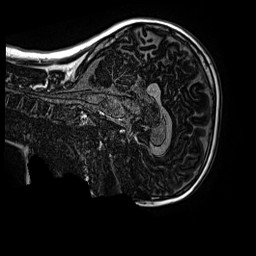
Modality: MP2RAGE
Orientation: sagittal
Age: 11
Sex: female
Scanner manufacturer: siemens
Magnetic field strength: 3 T
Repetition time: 4 s
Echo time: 0.00299 s